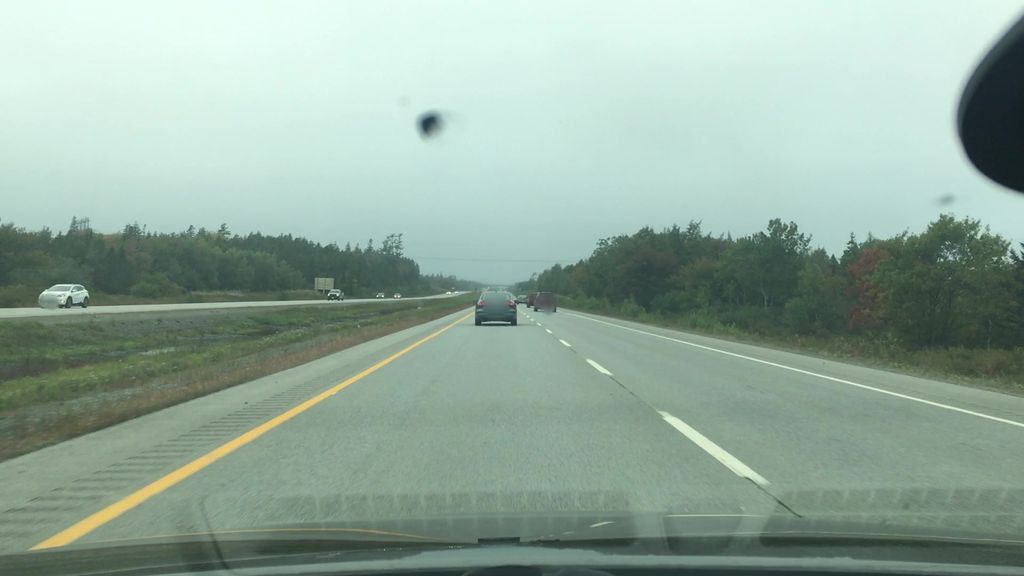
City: halifax